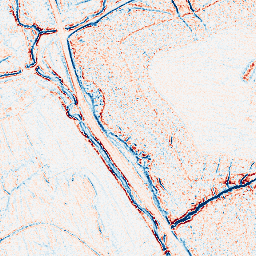
Category: edge_preserving
Decomposition family: bilateral
Decomposition parameters: d: 5
sigma_color: 25
sigma_space: 150
Upsampling method: bilinear
Upsampling parameters: scale: 8
Upsampling scale: 8